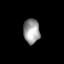
Tissue: skin
Cell type: Endothelial cells
Senescence score: 0.2558
Nuclear area (px): 400
Mean DAPI intensity: 154.0625